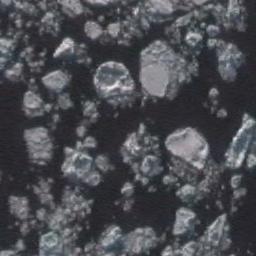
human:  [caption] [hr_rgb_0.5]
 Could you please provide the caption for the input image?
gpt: The sea is surrounded by sea ice .

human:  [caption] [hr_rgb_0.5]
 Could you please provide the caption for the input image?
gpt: There are many ice on the black sea .

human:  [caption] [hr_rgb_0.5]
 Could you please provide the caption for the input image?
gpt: Countless pieces of ice of various sizes are connected into a large piece floating on the deep blue sea surface, Covering the sea surface .

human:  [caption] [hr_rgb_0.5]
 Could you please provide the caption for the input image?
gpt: A lot of sea ice of different sizes and thickness floats in the deep blue sea .

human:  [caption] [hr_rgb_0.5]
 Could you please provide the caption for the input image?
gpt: There are many pieces of sea ice .